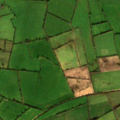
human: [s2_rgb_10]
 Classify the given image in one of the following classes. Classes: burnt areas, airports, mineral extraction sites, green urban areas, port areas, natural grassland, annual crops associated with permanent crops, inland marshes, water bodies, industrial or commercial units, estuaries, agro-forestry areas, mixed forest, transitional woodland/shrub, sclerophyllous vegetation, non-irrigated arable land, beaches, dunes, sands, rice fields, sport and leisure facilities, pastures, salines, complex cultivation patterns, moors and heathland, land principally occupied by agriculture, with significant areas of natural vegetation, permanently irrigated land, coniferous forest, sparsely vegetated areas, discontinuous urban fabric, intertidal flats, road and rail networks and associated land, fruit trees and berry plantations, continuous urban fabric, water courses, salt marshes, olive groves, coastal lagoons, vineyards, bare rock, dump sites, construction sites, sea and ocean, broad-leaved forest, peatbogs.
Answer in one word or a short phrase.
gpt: pastures